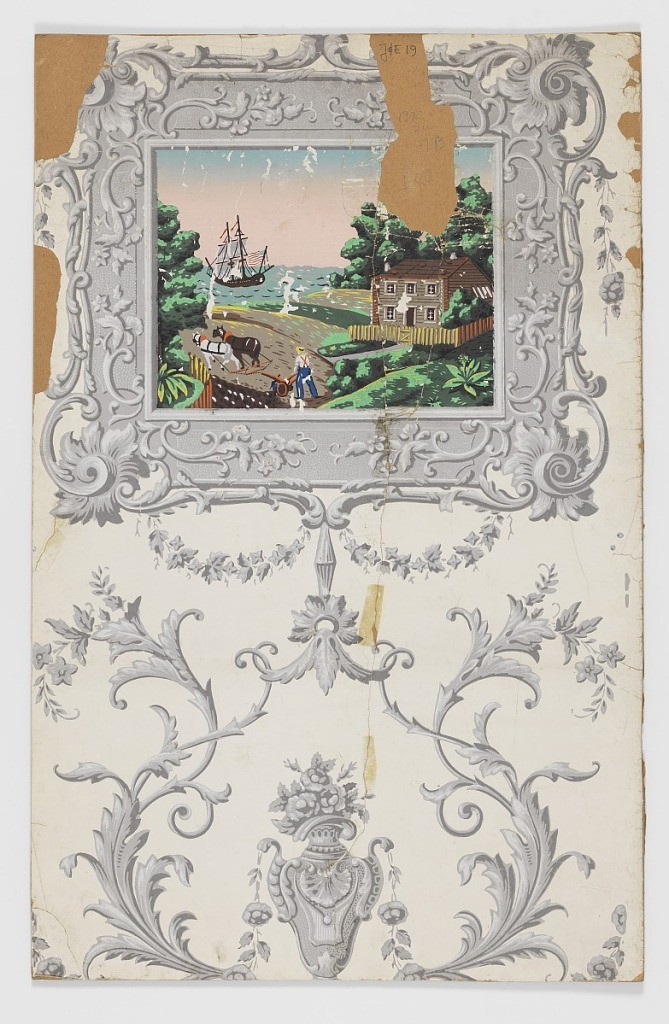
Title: Sidewall
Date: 1840s
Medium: Block printed on paper, masonite support
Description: Landscape scenes set within an elaborate frame in the Rococo or Renaissance style. a) shows a bridge and tower, while b) shows a large ship in a harbor. The scenes are printed in color and the framework, vases and flowering vines are in grisaille.